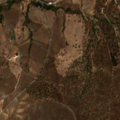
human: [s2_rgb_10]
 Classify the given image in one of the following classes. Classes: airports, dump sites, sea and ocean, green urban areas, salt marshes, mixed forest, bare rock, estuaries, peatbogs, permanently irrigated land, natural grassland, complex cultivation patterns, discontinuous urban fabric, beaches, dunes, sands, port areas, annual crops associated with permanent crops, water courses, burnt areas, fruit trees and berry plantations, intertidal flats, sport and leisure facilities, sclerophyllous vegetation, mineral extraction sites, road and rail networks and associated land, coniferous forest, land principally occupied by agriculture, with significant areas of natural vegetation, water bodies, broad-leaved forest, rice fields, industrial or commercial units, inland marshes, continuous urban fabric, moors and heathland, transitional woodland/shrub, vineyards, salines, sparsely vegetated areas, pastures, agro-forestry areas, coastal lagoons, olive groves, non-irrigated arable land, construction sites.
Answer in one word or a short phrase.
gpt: discontinuous urban fabric, olive groves, annual crops associated with permanent crops, agro-forestry areas